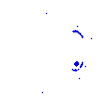
Particle: pion